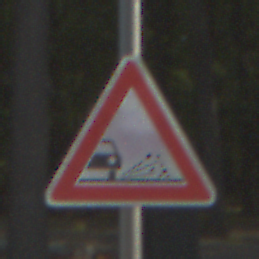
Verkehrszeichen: SplittSchotter
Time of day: MorningAfternoon
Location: Outdoor (Suburban)
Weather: Clear
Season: NotSpecified
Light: Natural